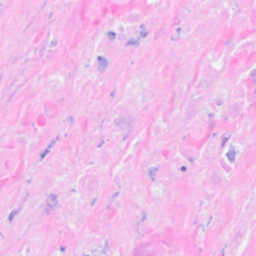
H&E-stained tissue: Breast